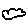
Label: cloud